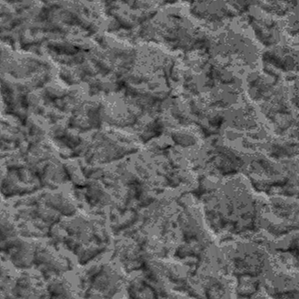
Label: frost